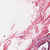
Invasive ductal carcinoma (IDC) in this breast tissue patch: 0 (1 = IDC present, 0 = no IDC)